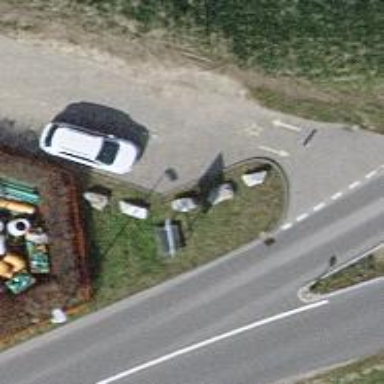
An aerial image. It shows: Block barrier.